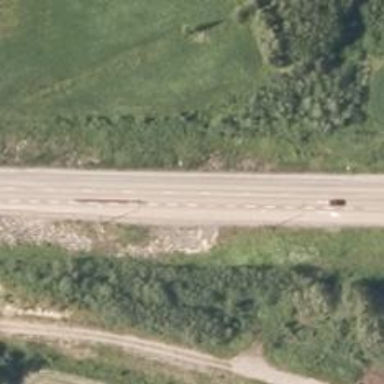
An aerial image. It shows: Asphalt trunk highway.